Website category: phone
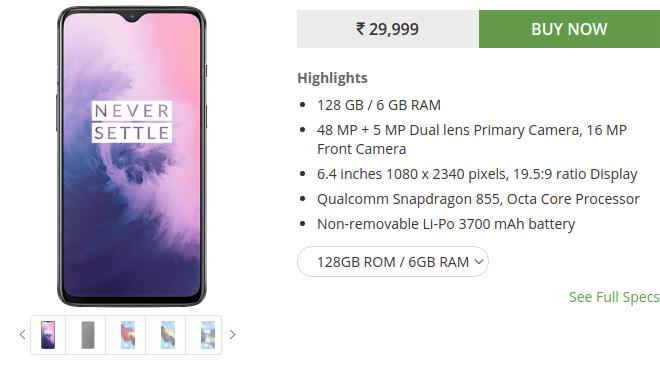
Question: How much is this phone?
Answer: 29,999

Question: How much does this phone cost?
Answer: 29,999

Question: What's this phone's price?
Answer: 29,999

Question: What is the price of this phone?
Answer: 29,999

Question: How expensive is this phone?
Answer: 29,999

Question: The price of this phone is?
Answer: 29,999

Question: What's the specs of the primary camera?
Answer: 48 MP + 5 MP Dual lens Primary Camera

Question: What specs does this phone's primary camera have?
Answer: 48 MP + 5 MP Dual lens Primary Camera

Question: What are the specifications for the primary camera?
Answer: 48 MP + 5 MP Dual lens Primary Camera

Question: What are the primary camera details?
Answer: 48 MP + 5 MP Dual lens Primary Camera

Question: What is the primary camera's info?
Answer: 48 MP + 5 MP Dual lens Primary Camera

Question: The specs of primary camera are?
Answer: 48 MP + 5 MP Dual lens Primary Camera

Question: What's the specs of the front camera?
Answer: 16 MP Front Camera

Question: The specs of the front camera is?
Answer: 16 MP Front Camera

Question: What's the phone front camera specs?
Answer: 16 MP Front Camera

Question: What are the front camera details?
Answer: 16 MP Front Camera

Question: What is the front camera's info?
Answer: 16 MP Front Camera

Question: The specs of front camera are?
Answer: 16 MP Front Camera

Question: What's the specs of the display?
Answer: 6.4 inches 1080 x 2340 pixels, 19.5:9 ratio Display

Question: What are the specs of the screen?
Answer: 6.4 inches 1080 x 2340 pixels, 19.5:9 ratio Display

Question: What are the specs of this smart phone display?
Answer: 6.4 inches 1080 x 2340 pixels, 19.5:9 ratio Display

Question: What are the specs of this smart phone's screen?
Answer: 6.4 inches 1080 x 2340 pixels, 19.5:9 ratio Display

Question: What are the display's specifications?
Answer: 6.4 inches 1080 x 2340 pixels, 19.5:9 ratio Display

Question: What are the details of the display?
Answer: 6.4 inches 1080 x 2340 pixels, 19.5:9 ratio Display

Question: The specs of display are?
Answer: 6.4 inches 1080 x 2340 pixels, 19.5:9 ratio Display

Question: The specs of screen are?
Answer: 6.4 inches 1080 x 2340 pixels, 19.5:9 ratio Display

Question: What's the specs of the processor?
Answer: Qualcomm Snapdragon 855, Octa Core Processor

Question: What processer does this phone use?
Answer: Qualcomm Snapdragon 855, Octa Core Processor

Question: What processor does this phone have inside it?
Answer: Qualcomm Snapdragon 855, Octa Core Processor

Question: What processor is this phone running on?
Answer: Qualcomm Snapdragon 855, Octa Core Processor

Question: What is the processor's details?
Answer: Qualcomm Snapdragon 855, Octa Core Processor

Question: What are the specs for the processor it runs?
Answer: Qualcomm Snapdragon 855, Octa Core Processor

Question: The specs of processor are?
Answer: Qualcomm Snapdragon 855, Octa Core Processor

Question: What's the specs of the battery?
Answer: Non-removable Li-Po 3700 mAh battery

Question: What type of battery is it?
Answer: Non-removable Li-Po 3700 mAh battery

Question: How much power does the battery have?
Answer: Non-removable Li-Po 3700 mAh battery

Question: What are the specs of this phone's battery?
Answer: Non-removable Li-Po 3700 mAh battery

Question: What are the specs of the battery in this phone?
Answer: Non-removable Li-Po 3700 mAh battery

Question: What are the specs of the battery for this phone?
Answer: Non-removable Li-Po 3700 mAh battery

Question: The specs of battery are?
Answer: Non-removable Li-Po 3700 mAh battery